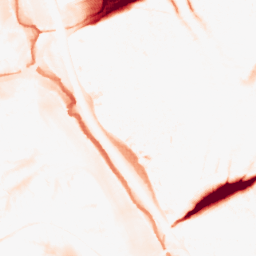
Category: morphological
Decomposition family: tophat
Decomposition parameters: size: 20
mode: black
Upsampling method: sinc_blackman
Upsampling parameters: scale: 4
kernel_size: 8
Upsampling scale: 4